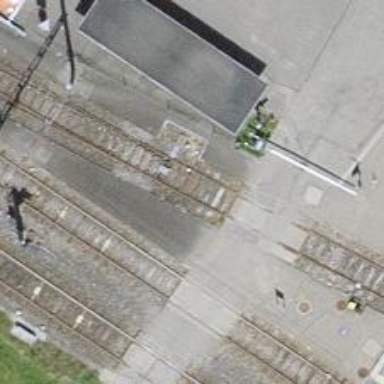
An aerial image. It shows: Railway switch.